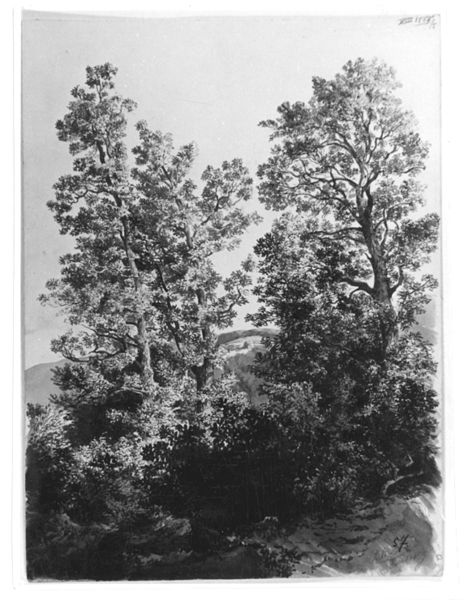
Titel: Drei hochragende Laubbäume vor Bergrücken bei Freiburg
Künstler: Emil Lugo
Standort: Karlsruhe
Institution: Staatliche Kunsthalle Karlsruhe
Schlagwörter: white, black, dark, green, grey, old, painting, picture, floor, cloud, sky, tree, landscape, mountain, nature, sand, trees, snow, winter, forest, grass, bushes, plants, black and white, shadow, graphic, photo, scene, leaves, ink, ground, draw, branches, leaf, shade, page, photograph, dangerous, tall, terrain, grayscale, straight, fotography, dorest, deciduous, bhak and white, snow fall, 57, british landscape